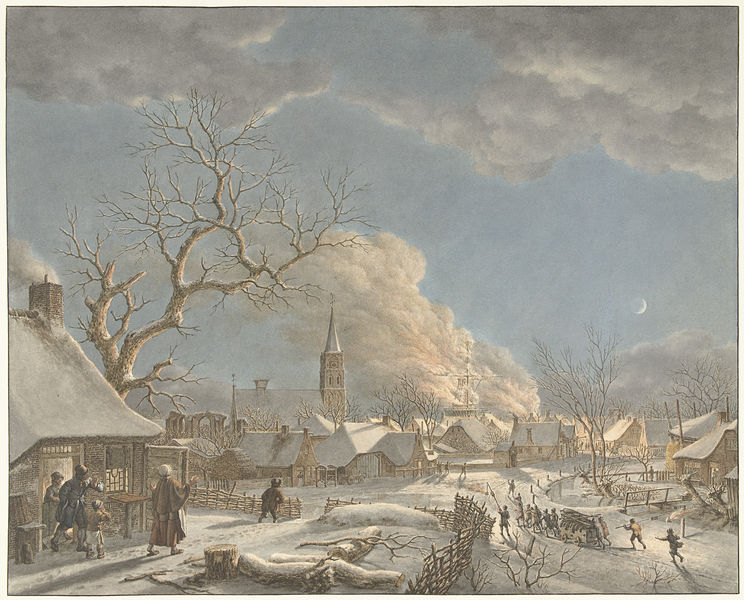
Titel: Winter, nacht en vuur
Künstler: Jacob (1741-1799) Cats
Standort: Amsterdam
Institution: Rijksmuseum
Schlagwörter: baum, blau, feuer, weiß, wolken, menschen, dach, eis, schnee, wolke, zaun, kalt, kirche, rauch, sonne, kinder, dorf, kahl, winter, mond, mondsichel, himme, winterlandschaft, schlitten, reet